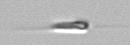
Label: flagellate_morphotype3